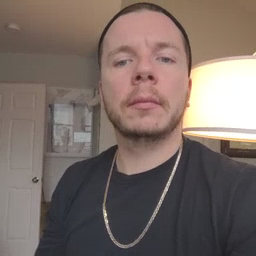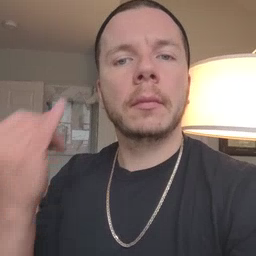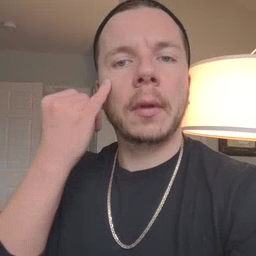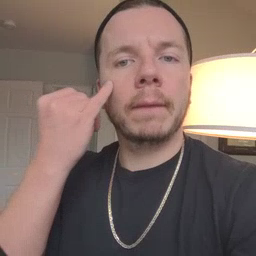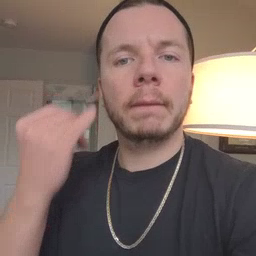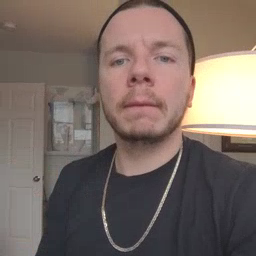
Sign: if